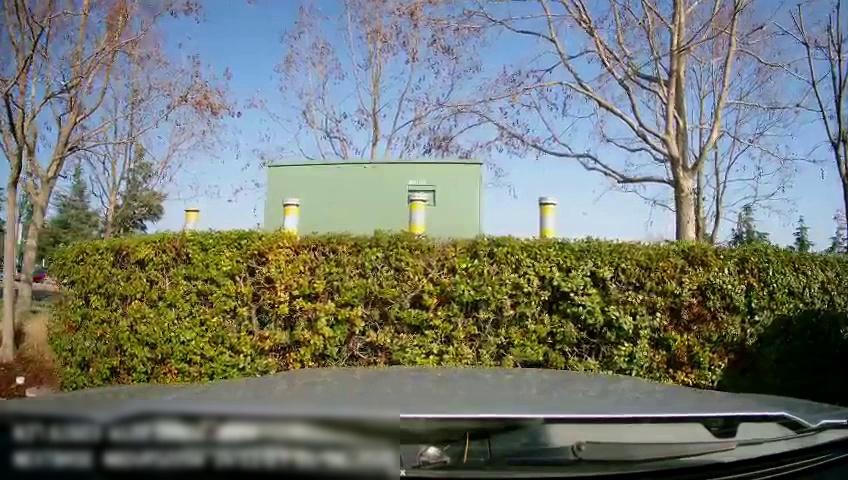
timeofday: Day
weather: Sunny
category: Vehicles | Car